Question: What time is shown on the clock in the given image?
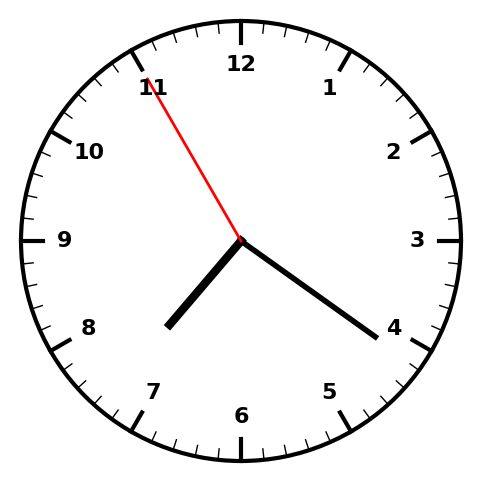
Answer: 07:20:55